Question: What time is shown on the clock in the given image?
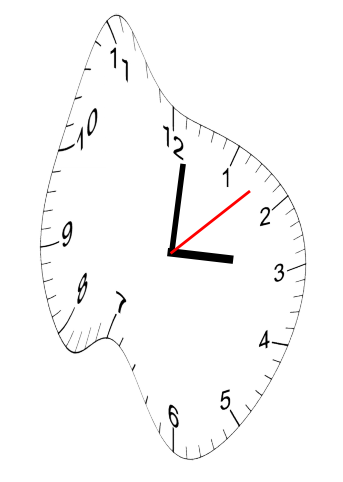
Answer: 03:01:08